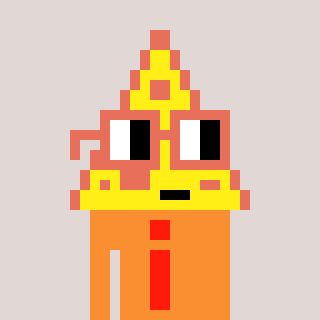
a pixel art character with square orange glasses, a pizza-shaped head and a orange-colored body on a warm background